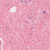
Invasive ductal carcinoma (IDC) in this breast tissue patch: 0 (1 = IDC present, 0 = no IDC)